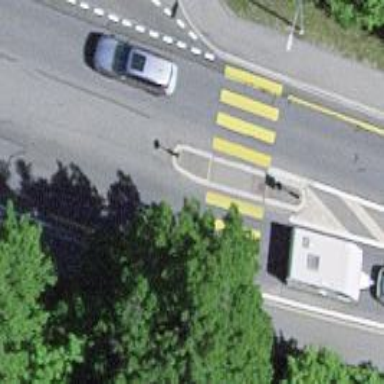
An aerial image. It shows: Zebra crossing with central island.